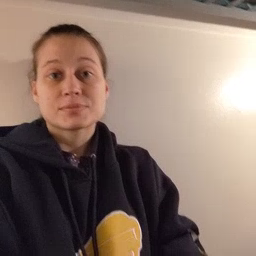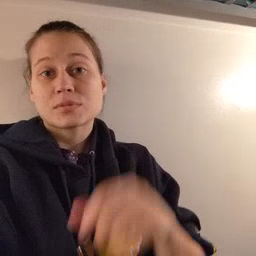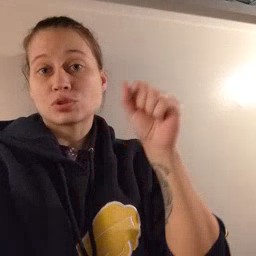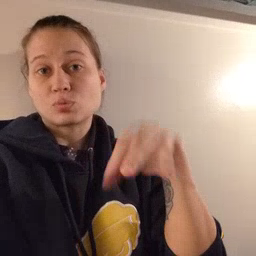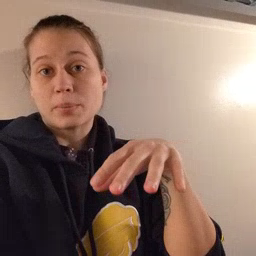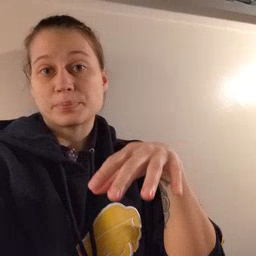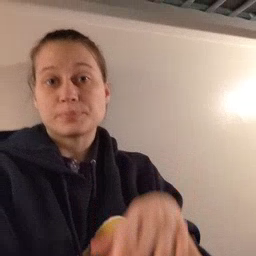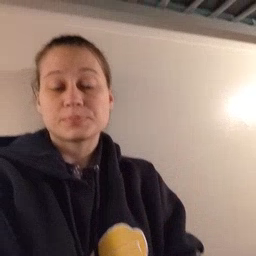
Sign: drop